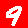
Digit: 9